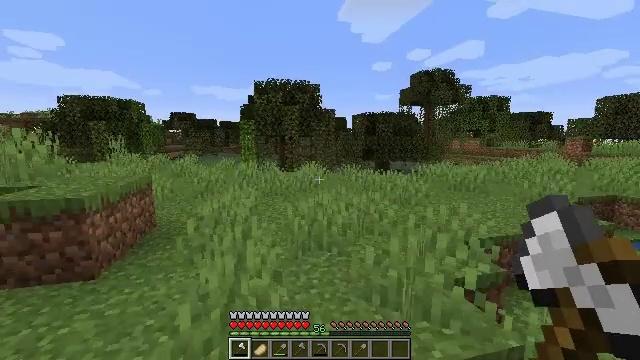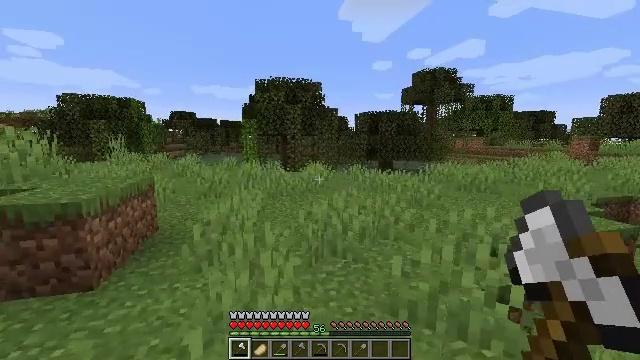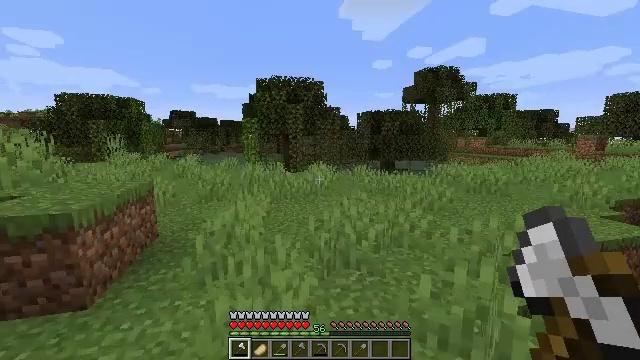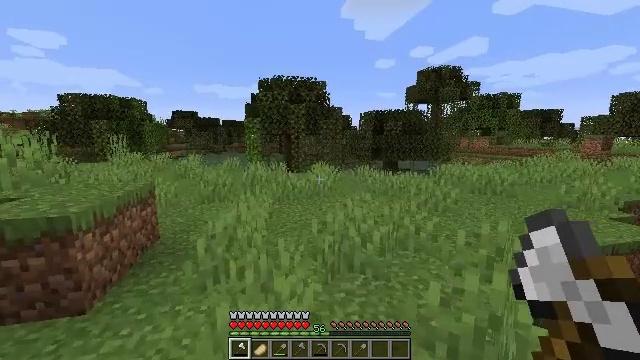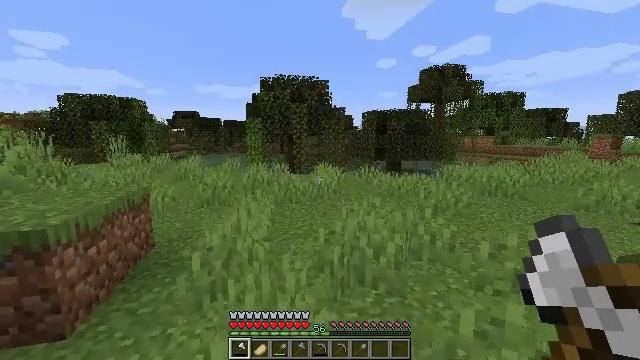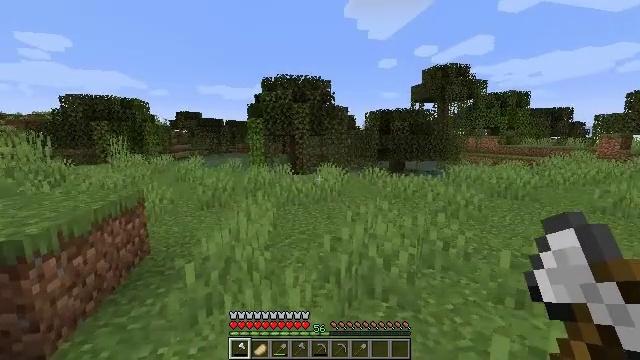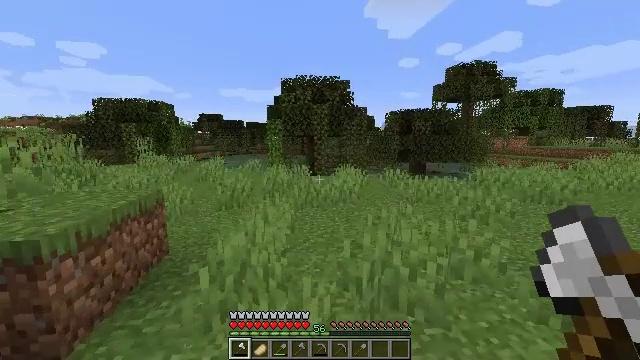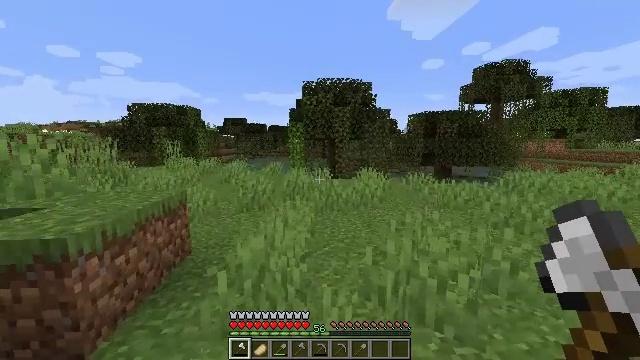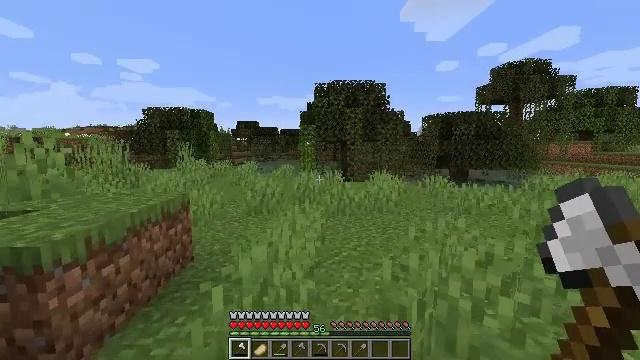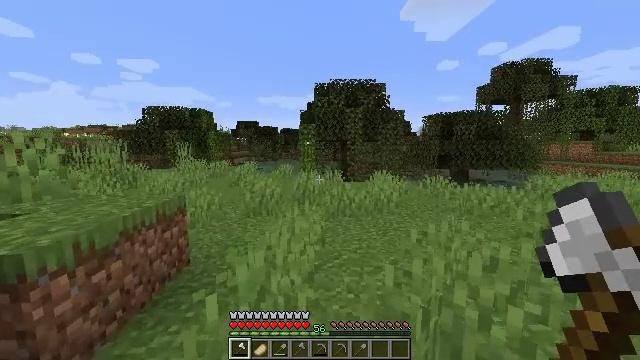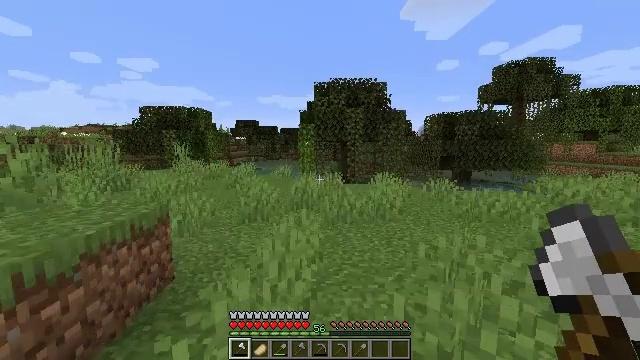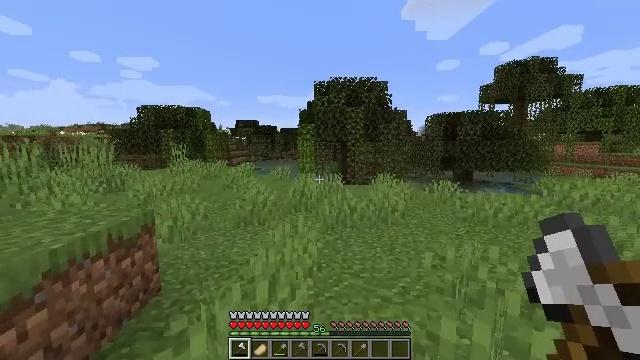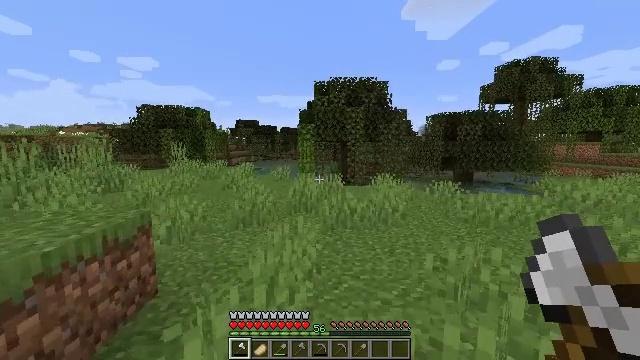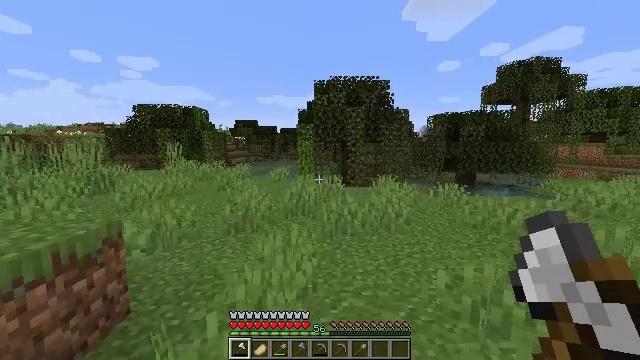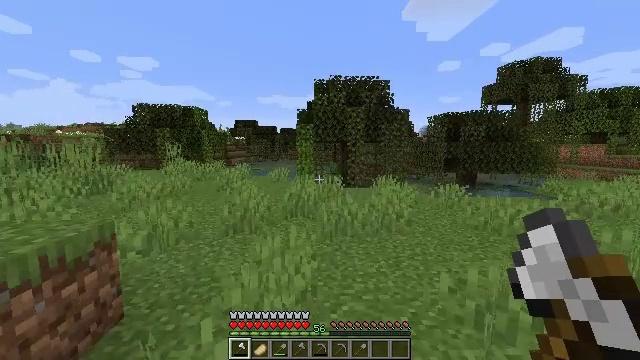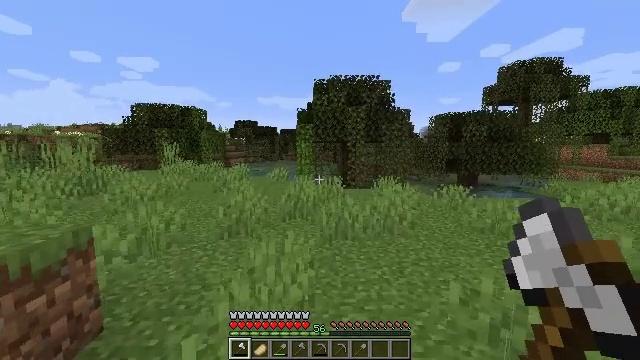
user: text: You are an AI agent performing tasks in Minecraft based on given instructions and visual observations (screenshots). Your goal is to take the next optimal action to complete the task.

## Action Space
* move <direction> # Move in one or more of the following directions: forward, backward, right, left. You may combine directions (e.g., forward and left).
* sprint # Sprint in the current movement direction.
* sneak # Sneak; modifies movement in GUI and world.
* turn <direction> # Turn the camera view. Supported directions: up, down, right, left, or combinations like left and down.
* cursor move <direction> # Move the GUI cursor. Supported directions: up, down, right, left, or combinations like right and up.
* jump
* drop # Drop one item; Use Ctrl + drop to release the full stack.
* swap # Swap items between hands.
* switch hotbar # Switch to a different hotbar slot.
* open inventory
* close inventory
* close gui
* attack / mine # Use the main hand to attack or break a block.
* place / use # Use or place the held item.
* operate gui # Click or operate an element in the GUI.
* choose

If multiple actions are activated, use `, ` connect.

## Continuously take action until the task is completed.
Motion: motion action
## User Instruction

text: Attack the clay block to obtain it.
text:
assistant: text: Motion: move forward and move left
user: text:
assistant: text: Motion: move forward
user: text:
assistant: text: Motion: move forward
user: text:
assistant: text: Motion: move forward
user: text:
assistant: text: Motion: move forward
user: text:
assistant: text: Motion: move forward, turn left
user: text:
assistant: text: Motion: move forward, turn left
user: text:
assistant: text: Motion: move forward, turn left
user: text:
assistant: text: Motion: move forward
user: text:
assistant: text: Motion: move forward
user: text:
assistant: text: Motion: move forward
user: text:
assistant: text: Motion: move forward
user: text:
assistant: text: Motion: move forward
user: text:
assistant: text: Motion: move forward
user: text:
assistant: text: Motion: move forward
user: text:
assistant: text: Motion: move forward
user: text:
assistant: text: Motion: move forward
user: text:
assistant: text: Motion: move forward
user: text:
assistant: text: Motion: move forward
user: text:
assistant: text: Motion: move forward
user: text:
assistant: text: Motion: move forward
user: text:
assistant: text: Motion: move forward
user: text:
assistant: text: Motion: move forward
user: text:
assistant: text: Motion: move forward
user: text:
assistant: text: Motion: move forward
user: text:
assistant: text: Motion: move forward
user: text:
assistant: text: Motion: move forward
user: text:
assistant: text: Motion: move forward
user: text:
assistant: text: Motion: move forward
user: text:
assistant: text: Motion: move forward